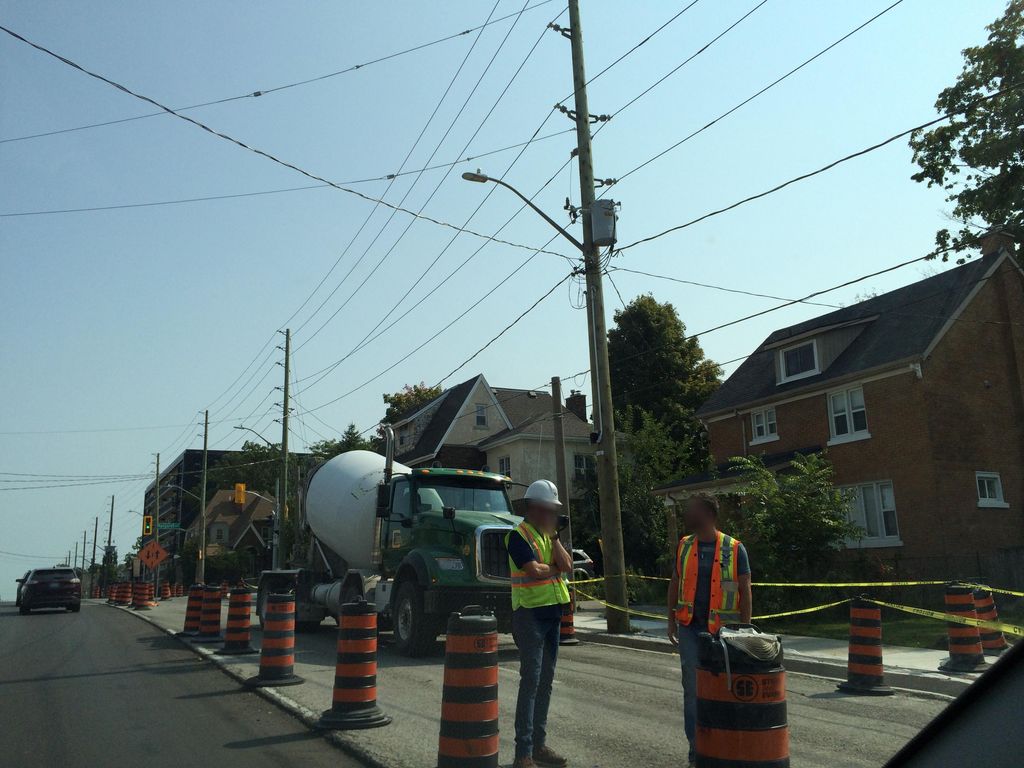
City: kitchener-waterloo